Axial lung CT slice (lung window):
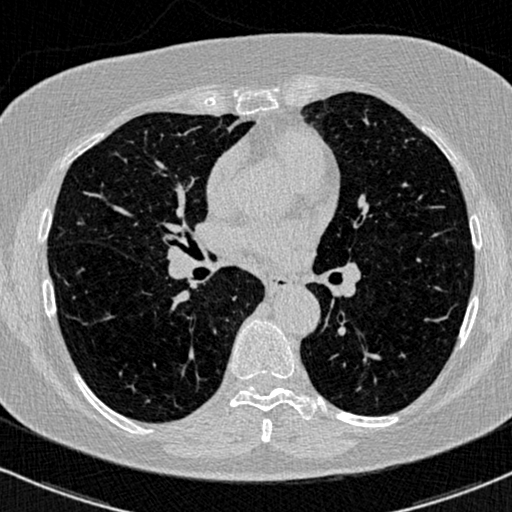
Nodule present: no